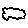
Label: cloud